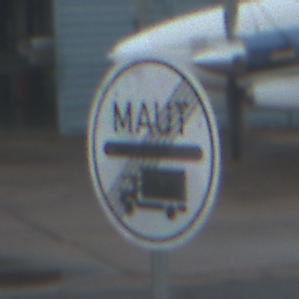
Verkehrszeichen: EndeMautpflicht
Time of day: Midday
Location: Outdoor (Suburban)
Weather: Overcast
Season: NotSpecified
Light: Natural